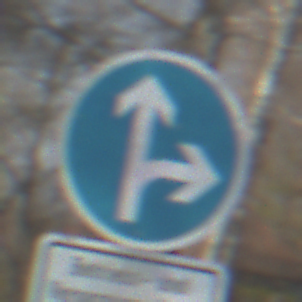
Verkehrszeichen: VorgeschriebeneFahrtrichtungGeradeausOderRechts
Zusatzzeichen unten: BesondereFahrzeugeUndTransportgueter9
Umgebung: Outdoor, Suburban
Tageszeit: MorningAfternoon
Wetter: PartlyCloudy
Licht: Natural
Jahreszeit: NotSpecified
Kontrast: HighContrast